Aerial crown-view tile of a tropical tree (Barro Colorado Island, Panama), acquired 20250818:
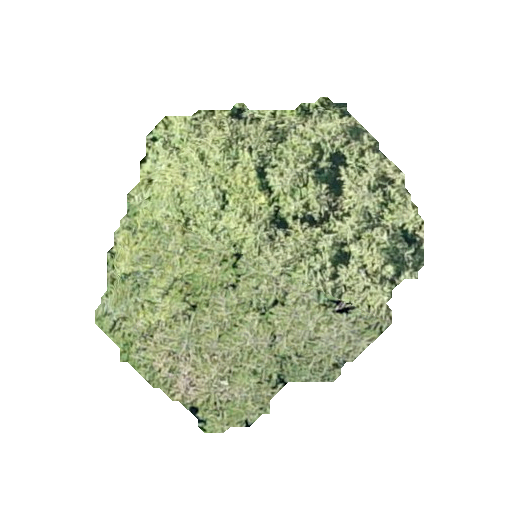
Species: Quararibea stenophylla
GBIF accepted scientific name: Quararibea stenophylla
Crown area: 109.313 m²